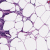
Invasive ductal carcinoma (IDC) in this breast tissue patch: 1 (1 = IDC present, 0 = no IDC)